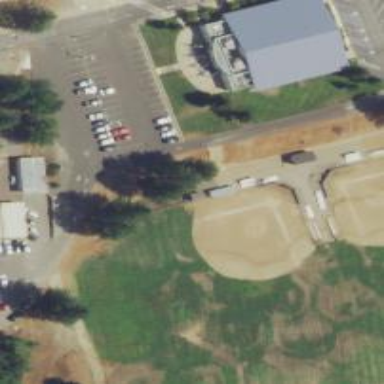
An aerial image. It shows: Dirt baseball pitch for leisure and sport.